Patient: sex F, age 61
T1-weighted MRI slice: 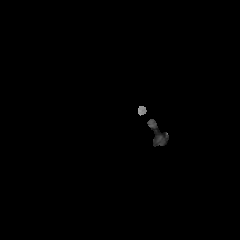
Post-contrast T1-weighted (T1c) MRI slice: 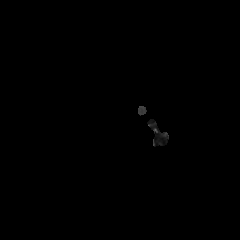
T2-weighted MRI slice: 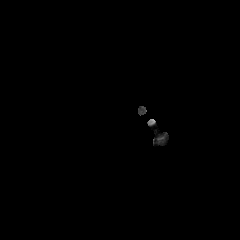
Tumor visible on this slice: no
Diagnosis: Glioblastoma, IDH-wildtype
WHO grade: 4